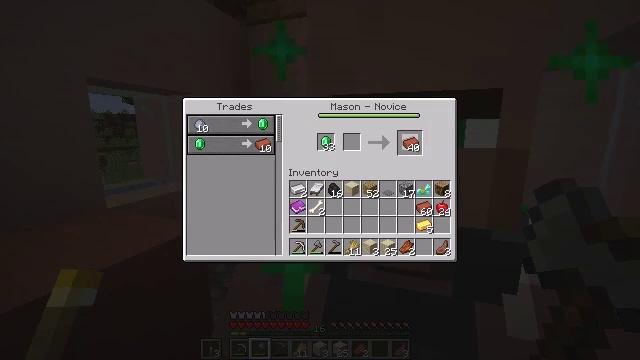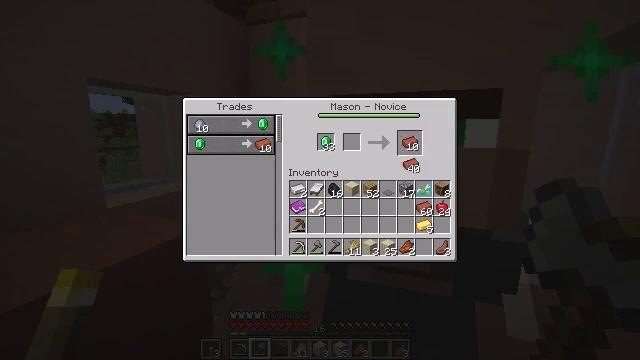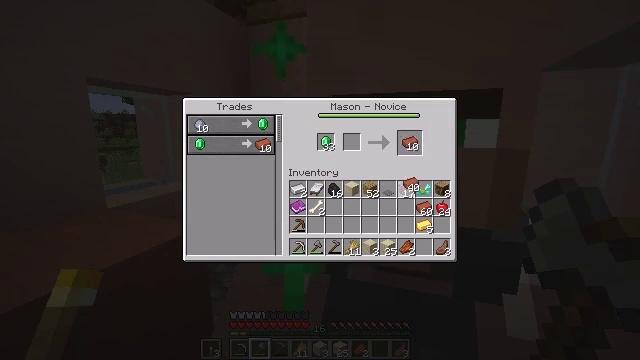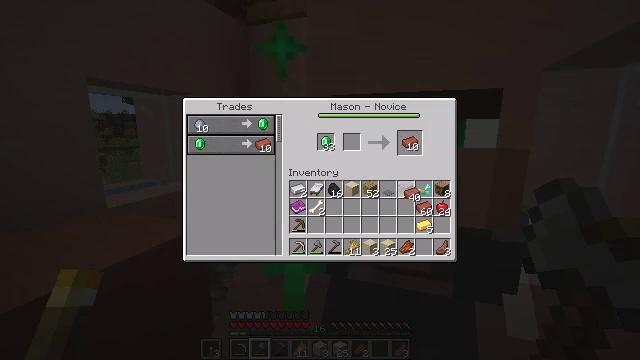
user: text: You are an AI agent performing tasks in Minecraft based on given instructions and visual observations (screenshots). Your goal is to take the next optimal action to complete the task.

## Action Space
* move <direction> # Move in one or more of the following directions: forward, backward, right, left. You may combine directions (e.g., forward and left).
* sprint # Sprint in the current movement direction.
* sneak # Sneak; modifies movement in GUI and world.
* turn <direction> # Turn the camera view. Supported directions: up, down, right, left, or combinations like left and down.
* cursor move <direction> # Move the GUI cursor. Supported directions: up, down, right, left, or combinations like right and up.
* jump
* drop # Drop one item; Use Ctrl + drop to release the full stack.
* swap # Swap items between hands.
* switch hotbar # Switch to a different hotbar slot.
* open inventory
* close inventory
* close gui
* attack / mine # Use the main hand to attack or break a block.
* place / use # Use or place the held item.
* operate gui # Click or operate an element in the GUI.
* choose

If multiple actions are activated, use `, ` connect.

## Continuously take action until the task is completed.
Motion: motion action
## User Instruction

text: Use clay to craft a brick.
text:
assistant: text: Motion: cursor move down
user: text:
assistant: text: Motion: cursor move down
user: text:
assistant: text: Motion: cursor move down
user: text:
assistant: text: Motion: no_op